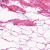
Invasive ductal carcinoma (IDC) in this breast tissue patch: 0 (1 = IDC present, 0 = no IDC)